Question: I've been struggling with this all day and I've kind of solved it (horrible hack). However there experience is not smooth and displays side-effects.
What I want is three sliders with a range of 0 to 100 constrained such that their sum should always be 100.
This is a screenshot of what it looks like
Here's the server.R shiny code.
'''
library(shiny)
oldState<-NULL
newState<-NULL
getState<-function(input) c(input$slider1, input$slider2, input$slider3)
# Define server logic required
shinyServer(function(input, output, session) {
observe({
newState<<-getState(input)
i<-which(oldState-newState != 0)[1]
if(!is.na(i)){
rem <- 100-newState[i]
a<-sum(newState[-i])
if(a==0) newState[-i]<<-rem/length(newState[-i])
else newState[-i]<<-rem*(newState[-i]/a)
for(j in 1:length(newState))
if(j!=i)
updateSliderInput(session, paste0("slider", j), value=newState[j])
}
oldState<<-newState
})
output$restable <- renderTable({
myvals<-getState(input)
myvals<-c(myvals, sum(myvals))
data.frame(Names=c("Slider 1", "Slider 2", "Slider 3", "Sum"),
Values=myvals)
})
})
'''
and here is the ui.R shiny code
'''
library(shiny)
# Define UI for application
shinyUI(pageWithSidebar(
# Application title
headerPanel("Sliders should sum to 100!"),
# Sidebar with sliders whos sum should be constrained to be 100
sidebarPanel(
sliderInput("slider1", "Slider 1: ", min = 0, max = 100, value = 40, step=1),
sliderInput("slider2", "Slider 2: ", min = 0, max = 100, value = 30, step=1),
sliderInput("slider3", "Slider 3: ", min = 0, max = 100, value = 30, step=1)
),
# Create table output
mainPanel(
tableOutput("restable")
)
))
'''
Now this does pretty much what it should except two things:
- -
How do I fix these two issues?
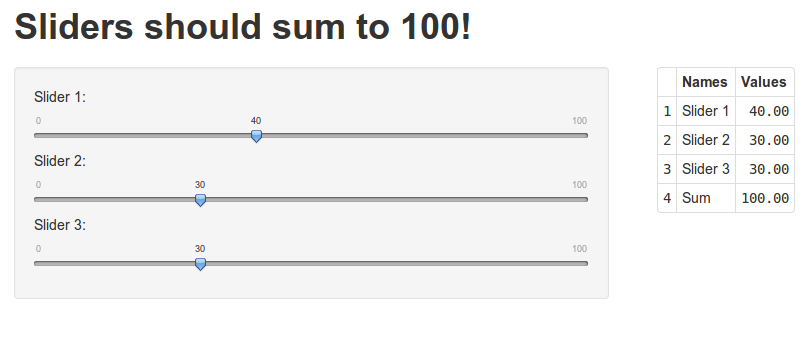
Answer: I came across this thread while trying to implement the same thing. I've worked out a solution motivated by the pseudo-code laid out by bmc above and thought I'd share.
I use three different 'observeEvent()' calls to force the other two sliders to adjust when one of the sliders change. When (automatically) adjusting the other two sliders, I force their ratio to be the same as prior to the event while ensuring they sum to the remainder left after the user manually adjusts one slider.
This is demonstrated below using an interactive Rmarkdown document, but this should transfer to standard shiny apps as well.
'''
---
title: "Force Sliders to Sum to 100"
output: html_document
runtime: shiny
---
'''{r setup, include=FALSE}
knitr::opts_chunk$set(echo = FALSE)
library(shiny)
'''
'''{r inputs}
sliderInput("s1", "Slider 1", min = 0, max = 100, value = 50, step = 0.1)
sliderInput("s2", "Slider 2", min = 0, max = 100, value = 25, step = 0.1)
sliderInput("s3", "Slider 3", min = 0, max = 100, value = 25, step = 0.1)
# when s1 changes, adjust other two to fill the remainder with the same ratio as they currently have
observeEvent(input$s1, {
remaining <- 100 - input$s1
p_remaining_s2 <- input$s2/(input$s2 + input$s3)
p_remaining_s3 <- input$s3/(input$s2 + input$s3)
updateSliderInput(inputId = "s2", value = remaining * p_remaining_s2)
updateSliderInput(inputId = "s3", value = remaining * p_remaining_s3)
})
# when s2 changes, do the same
observeEvent(input$s2, {
remaining <- 100 - input$s2
p_remaining_s1 <- input$s1/(input$s1 + input$s3)
p_remaining_s3 <- input$s3/(input$s1 + input$s3)
updateSliderInput(inputId = "s1", value = remaining * p_remaining_s1)
updateSliderInput(inputId = "s3", value = remaining * p_remaining_s3)
})
# when s3 changes, do the same
observeEvent(input$s3, {
remaining <- 100 - input$s3
p_remaining_s1 <- input$s1/(input$s1 + input$s2)
p_remaining_s2 <- input$s2/(input$s1 + input$s2)
updateSliderInput(inputId = "s1", value = remaining * p_remaining_s1)
updateSliderInput(inputId = "s2", value = remaining * p_remaining_s2)
})
'''
'''{r outputs}
renderTable({
data.frame(
Slider = c("1", "2", "3", "sum"),
Value = c(input$s1, input$s2, input$s3, input$s1 + input$s2 + input$s3)
)
})
'''
'''